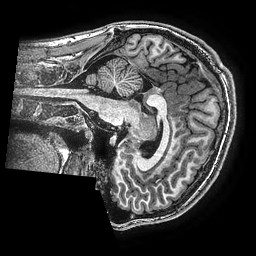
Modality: T1w
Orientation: sagittal
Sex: male
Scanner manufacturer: ge
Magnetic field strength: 3 T
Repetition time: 0.00766 s
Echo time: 0.003476 s